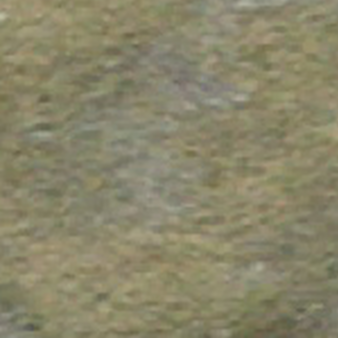
Label: other